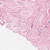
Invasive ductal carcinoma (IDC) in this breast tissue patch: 0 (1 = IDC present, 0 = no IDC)